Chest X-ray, AP view. Patient: 39 years old, sex M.
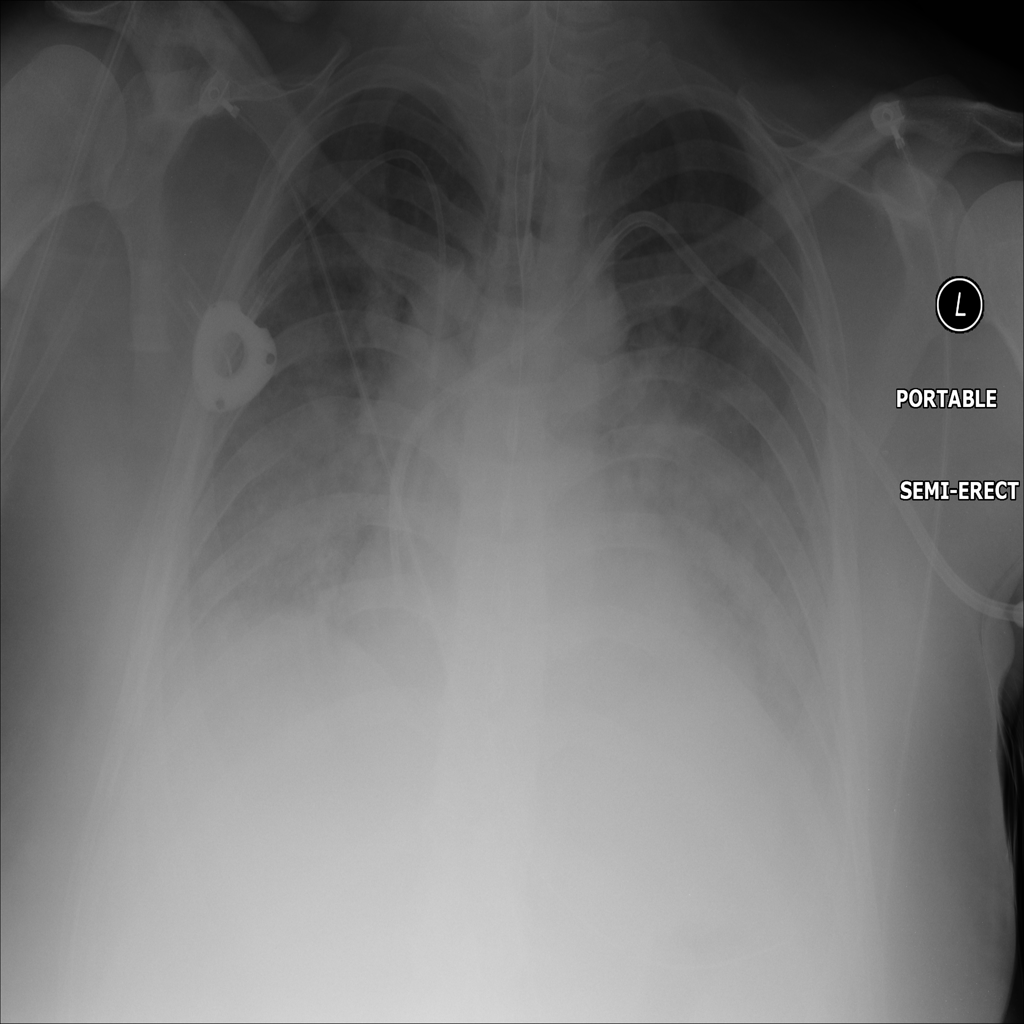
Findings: Edema, Pneumonia